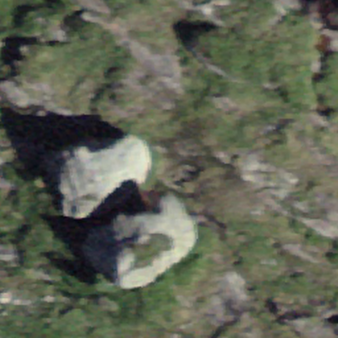
Label: bouldering_area